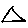
Label: triangle